Question: The image below how all my records look in postgreSQL. I can't figure out why the geom field is so long, I can't make heads or tails of the number either. Is it the binary representation? Any help is appreciated

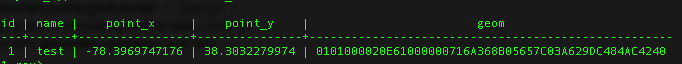
Answer: Geometry Types are stored in WKB (Well-Known Binary) form within PostGIS.
WKB form is a string of bytes that encode the information about this geometry. It holds information such as what kind of geometry is described (point, line, polygon, etc) as well as the actual information needed to represent the geometry itself.
> The first byte in the stream identifies how the binary values are represented, either: NDR (Network Data Representation or XDR (eXtended Data Representation). The difference between the two encodings is byte order. NDR is little endian, which means that an unsigned integer - a 32 bit data type that encodes a nonnegative integer - stores the least significant byte first, while a double - a 64 bit double precision data type that encodes a double precision number using the IEEE 54 double precision format - stores the sign bit as the last byte. XDR is big endian, so the byte order is reversed.The next component in the stream indicates the geometry type. Values from 1 through 7 indicate Point, LineString, Polygon, MultiPoint, MultiLineString, MultiPolygon, and GeometryCollection.
If a geometry consists of multiple geometries, additional bytes indicate how many geometries there are.The next byte component indicates the number of points in the first shape, followed by the X,Y coordinates of each of the points. For each additional shape, a byte indicates the number of points, followed by bytes defining each point's coordinate values.
Alternatively, WKT (Well-Known Text) is a representation of geometry that would offer a better description for a human observer. WKT can be displayed by using the method <URL>.
If you would like more information about the WKB, <URL>.